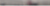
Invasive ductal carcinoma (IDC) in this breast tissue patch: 0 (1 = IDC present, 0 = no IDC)